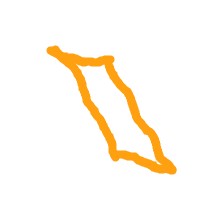
Shape: parallelogram